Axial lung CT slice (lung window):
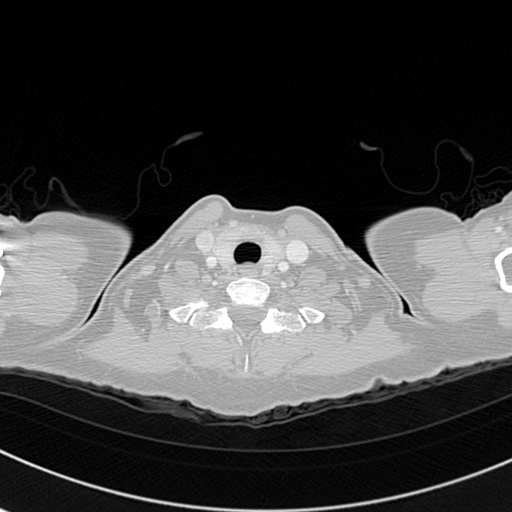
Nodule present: no